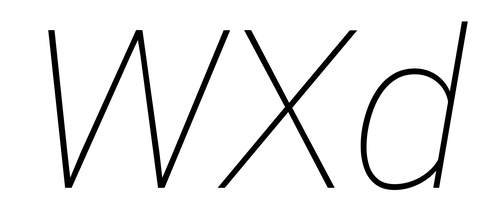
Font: Roboto-Italic_Thin_Italic